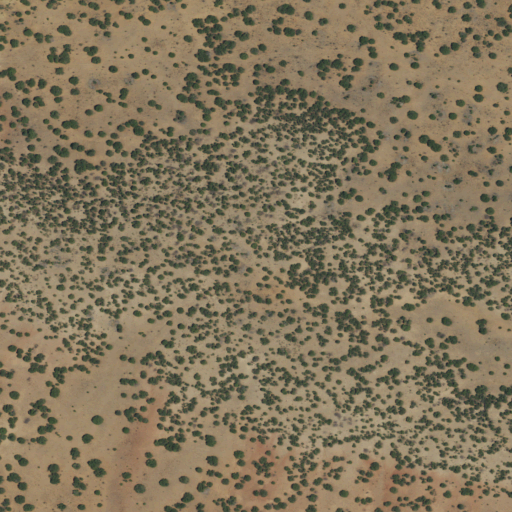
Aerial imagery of mountain in New Mexico named Mesa de la Chamizalosa containing shrub, evergreen forest, and open water